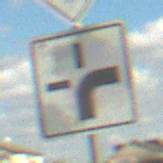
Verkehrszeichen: VerlaufVorfahrtsstrasse3
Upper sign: Vorfahrtsstrasse
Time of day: MorningAfternoon
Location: Outdoor (RoadRail)
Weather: PartlyCloudy
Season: NotSpecified
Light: Natural